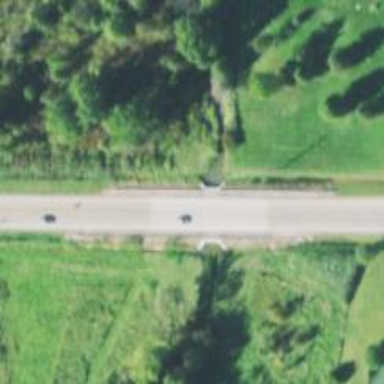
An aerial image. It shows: Primary highway bridge with asphalt surface.